Question: I am trying to find the global minima for the peaks function using the following code:
'''
opts = optimoptions(@fmincon,'Algorithm','interior-point');
problem = createOptimProblem('fmincon','objective',...
@(x) ...
3*(1-x(1)).^2.*exp(-(x(1).^2) - (x(2)+1).^2) ...
- 10*(x(1)/5 - x(1).^3 - x(2).^5).*exp(-x(1).^2-x(2).^2) ...
- 1/3*exp(-(x(1)+1).^2 - x(2).^2),...
'x0',[0,0],'lb',[-Inf,-Inf],'ub',[Inf,Inf],'options',opts);
gs = GlobalSearch;
[x,f] = run(gs,problem);
x
'''
I got :
'''
x =
4.2454 2.3345
'''
which should not be the correct answer. (according to the tutorial online)

What might me wrong? Thanks.
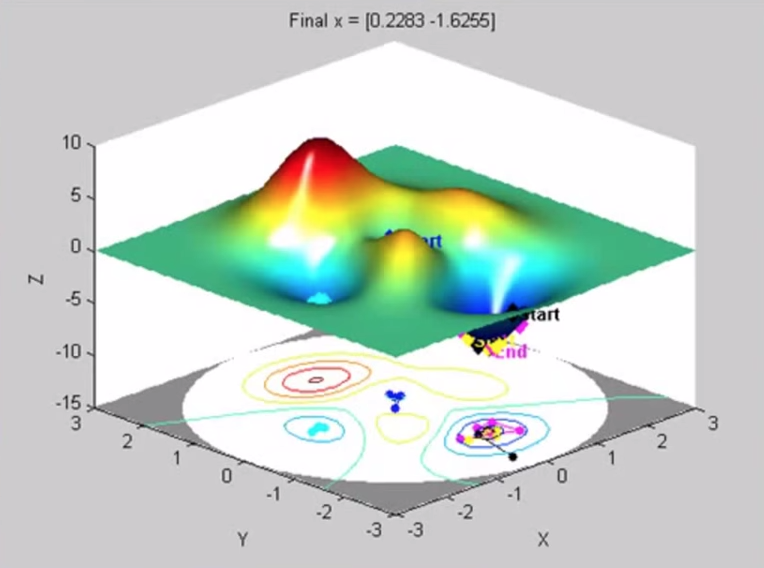
Answer: Matlab's example using a bound constraint in the region [-3,3], [-3,3]. If you change your code to following you get Matlab's answer
'''
problem = createOptimProblem('fmincon','objective',...
@(x) ...
3*(1-x(1)).^2.*exp(-(x(1).^2) - (x(2)+1).^2) ...
- 10*(x(1)/5 - x(1).^3 - x(2).^5).*exp(-x(1).^2-x(2).^2) ...
- 1/3*exp(-(x(1)+1).^2 - x(2).^2),...
'x0',[0,0],'lb',[-3,-3],'ub',[3,3],'options',opts);
'''
Btw, if you want to solve an unconstrained problem, then use 'fminunc' instead.